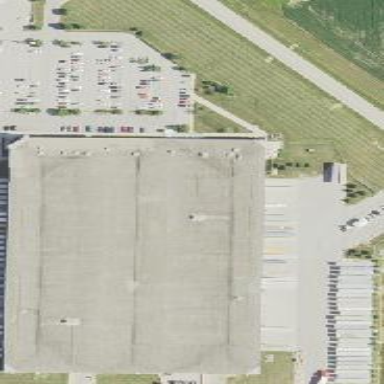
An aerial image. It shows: Warehouse.